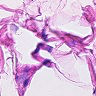
Metastatic tissue present: no